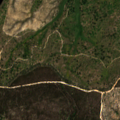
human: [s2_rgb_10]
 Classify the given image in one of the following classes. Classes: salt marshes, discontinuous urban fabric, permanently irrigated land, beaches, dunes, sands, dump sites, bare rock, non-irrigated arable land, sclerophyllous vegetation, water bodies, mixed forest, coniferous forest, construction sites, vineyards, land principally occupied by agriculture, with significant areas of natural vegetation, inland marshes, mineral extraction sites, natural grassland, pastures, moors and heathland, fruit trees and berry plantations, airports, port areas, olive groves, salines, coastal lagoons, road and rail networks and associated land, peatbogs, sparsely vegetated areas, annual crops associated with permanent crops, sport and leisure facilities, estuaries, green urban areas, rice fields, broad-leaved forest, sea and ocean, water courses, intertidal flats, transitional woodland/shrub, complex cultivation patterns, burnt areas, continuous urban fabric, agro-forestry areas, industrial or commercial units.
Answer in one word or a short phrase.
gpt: agro-forestry areas, broad-leaved forest